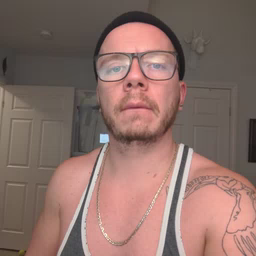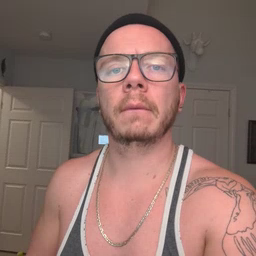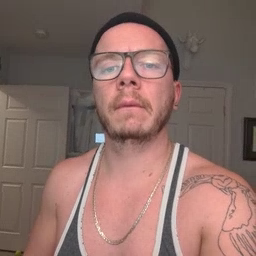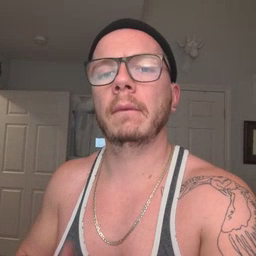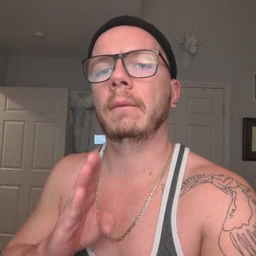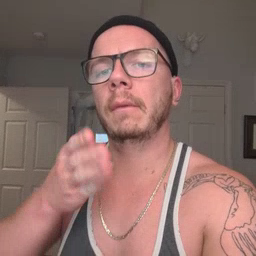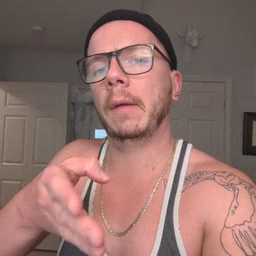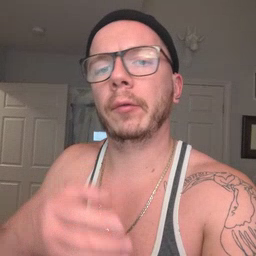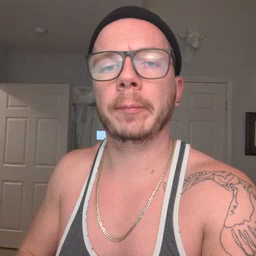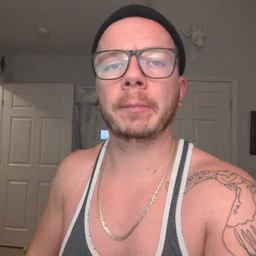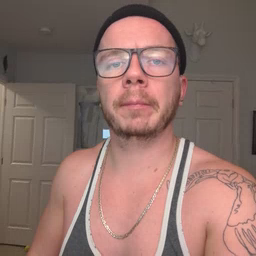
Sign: after